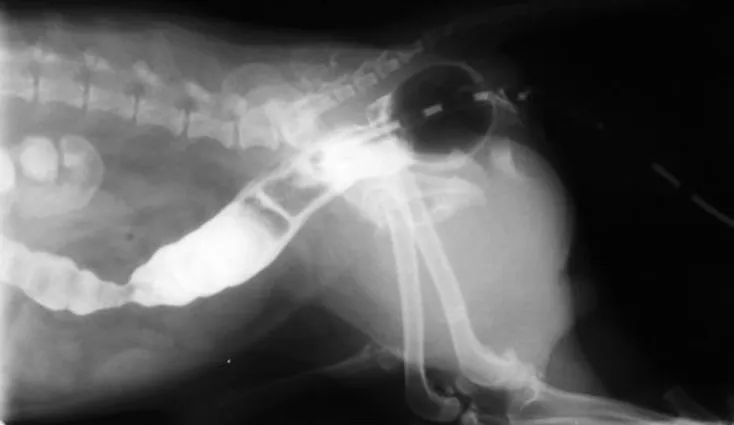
Lateral radiograph of barium sulfate enema two months after surgery; no sign of contrast media accumulation is seen in previous region of rectum.
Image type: radiology (x_ray)